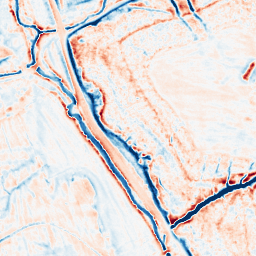
Category: edge_preserving
Decomposition family: anisotropic_diffusion
Decomposition parameters: iterations: 50
kappa: 30
gamma: 0.1
Upsampling method: linear_exact
Upsampling parameters: scale: 2
Upsampling scale: 2